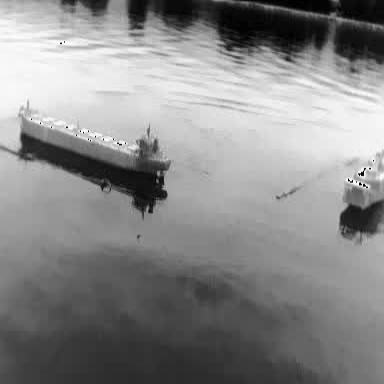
There are two objects shown in the infrared image, including a container_ship, and a liner.